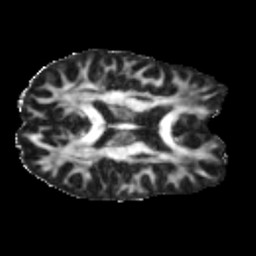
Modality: FA
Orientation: axial
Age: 46
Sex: male
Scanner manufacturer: ge
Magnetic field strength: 3 T
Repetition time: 3.65 s
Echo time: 0.0807 s